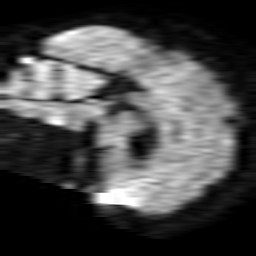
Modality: TRACE
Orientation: sagittal
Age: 49
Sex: male
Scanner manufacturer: philips
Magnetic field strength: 1.5 T
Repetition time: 4.607 s
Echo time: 0.07843 s